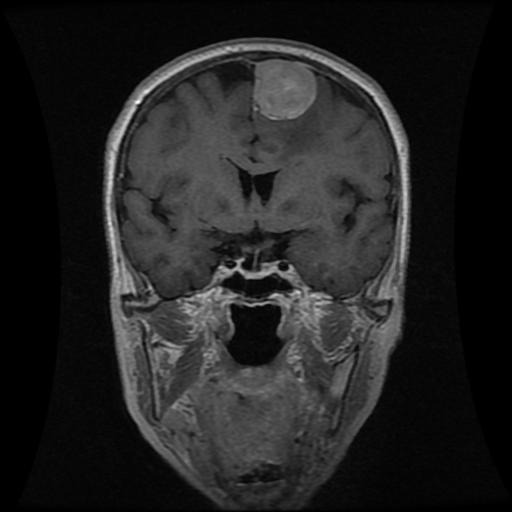
Label: meningioma